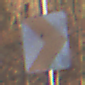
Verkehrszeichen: RichtungstafelnInKurvenKleinLinks
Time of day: SunriseSunset
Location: Outdoor (Nature)
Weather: Clear
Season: Autumn
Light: Natural